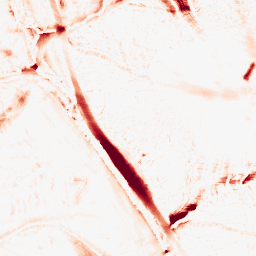
Category: morphological
Decomposition family: morphological_ellipse
Decomposition parameters: operation: opening
width: 20
height: 30
Upsampling method: quartic
Upsampling parameters: scale: 8
Upsampling scale: 8